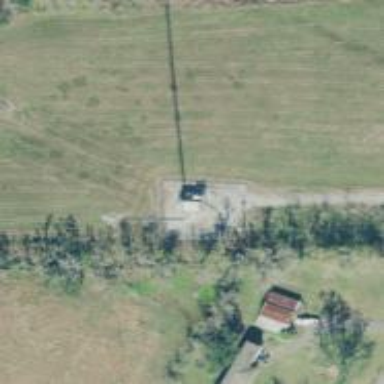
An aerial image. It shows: Communication mast tower.